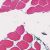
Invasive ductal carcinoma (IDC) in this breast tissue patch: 0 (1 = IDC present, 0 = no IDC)